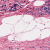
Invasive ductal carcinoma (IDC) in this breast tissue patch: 1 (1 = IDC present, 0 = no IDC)